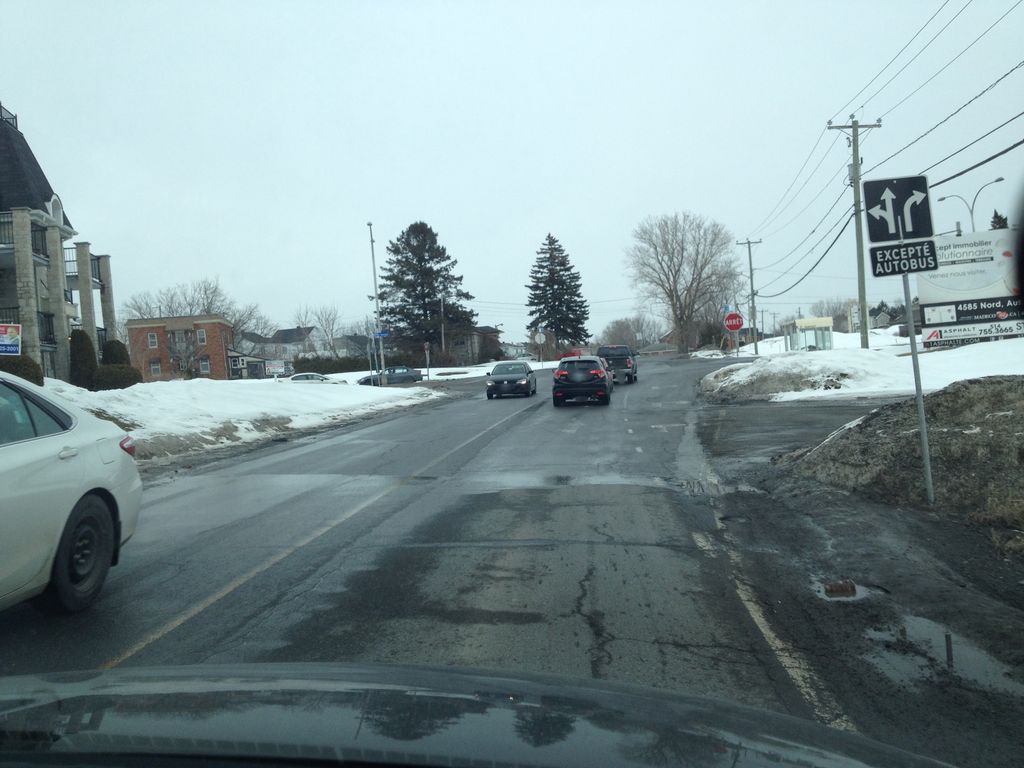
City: montreal